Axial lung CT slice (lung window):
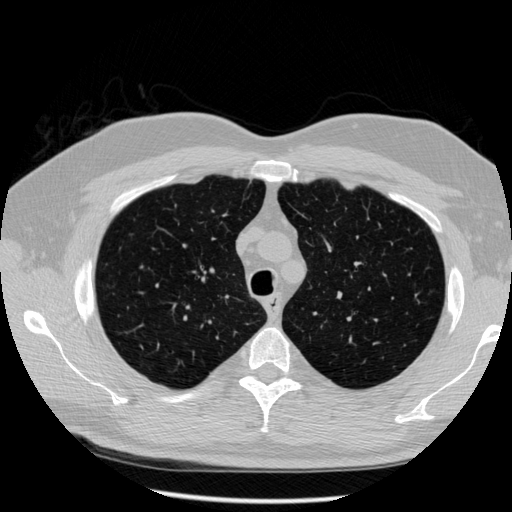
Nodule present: no